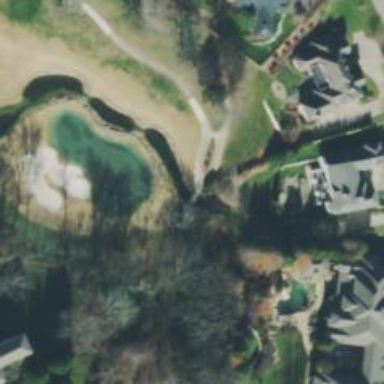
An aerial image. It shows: Path designated for golf carts.